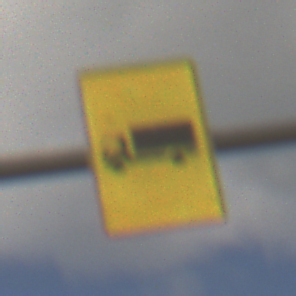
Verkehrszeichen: KFZZulaessigeGesamtmasse3Komma5TOhnePfeilsymbol
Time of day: Midday
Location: Outdoor (RoadRail)
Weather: PartlyCloudy
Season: NotSpecified
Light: Natural